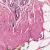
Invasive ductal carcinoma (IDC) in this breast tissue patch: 0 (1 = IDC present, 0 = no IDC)